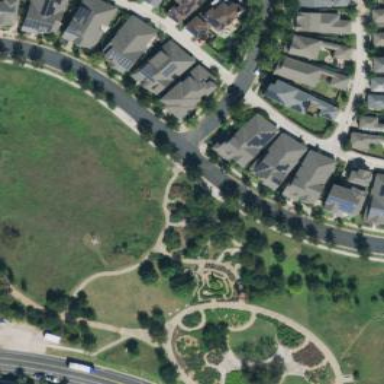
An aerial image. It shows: Garden that is leisure land.